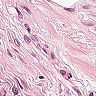
Metastatic tissue present: no